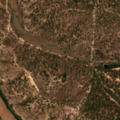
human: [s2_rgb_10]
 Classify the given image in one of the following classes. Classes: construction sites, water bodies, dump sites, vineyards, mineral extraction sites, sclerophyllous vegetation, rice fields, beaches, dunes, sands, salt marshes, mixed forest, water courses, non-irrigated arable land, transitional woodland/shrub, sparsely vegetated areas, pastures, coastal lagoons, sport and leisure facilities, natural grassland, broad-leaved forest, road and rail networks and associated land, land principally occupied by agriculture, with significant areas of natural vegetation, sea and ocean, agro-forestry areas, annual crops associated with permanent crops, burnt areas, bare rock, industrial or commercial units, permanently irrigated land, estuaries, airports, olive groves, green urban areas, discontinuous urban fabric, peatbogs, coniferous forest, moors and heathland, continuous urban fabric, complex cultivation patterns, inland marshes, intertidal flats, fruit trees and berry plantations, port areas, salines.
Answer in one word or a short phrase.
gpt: non-irrigated arable land, broad-leaved forest